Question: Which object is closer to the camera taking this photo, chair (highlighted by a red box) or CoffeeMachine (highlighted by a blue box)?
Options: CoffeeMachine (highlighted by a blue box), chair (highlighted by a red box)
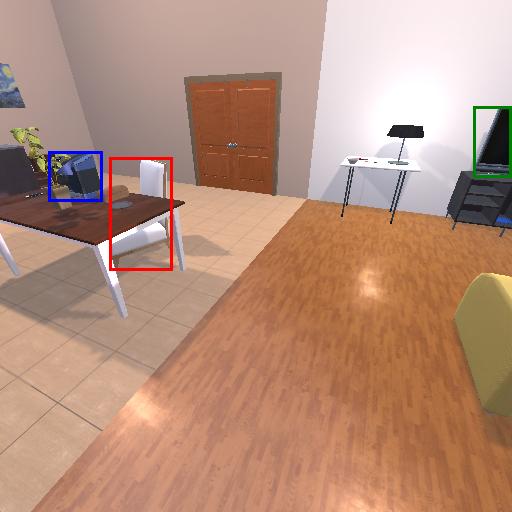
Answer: CoffeeMachine (highlighted by a blue box)